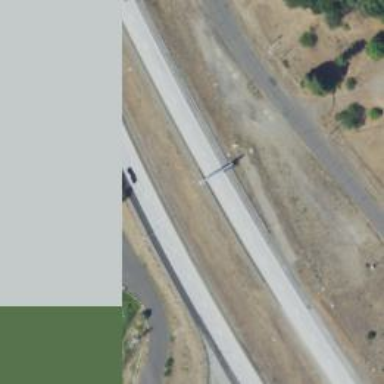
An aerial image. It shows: This image shows trunk highway that functions as expressway.